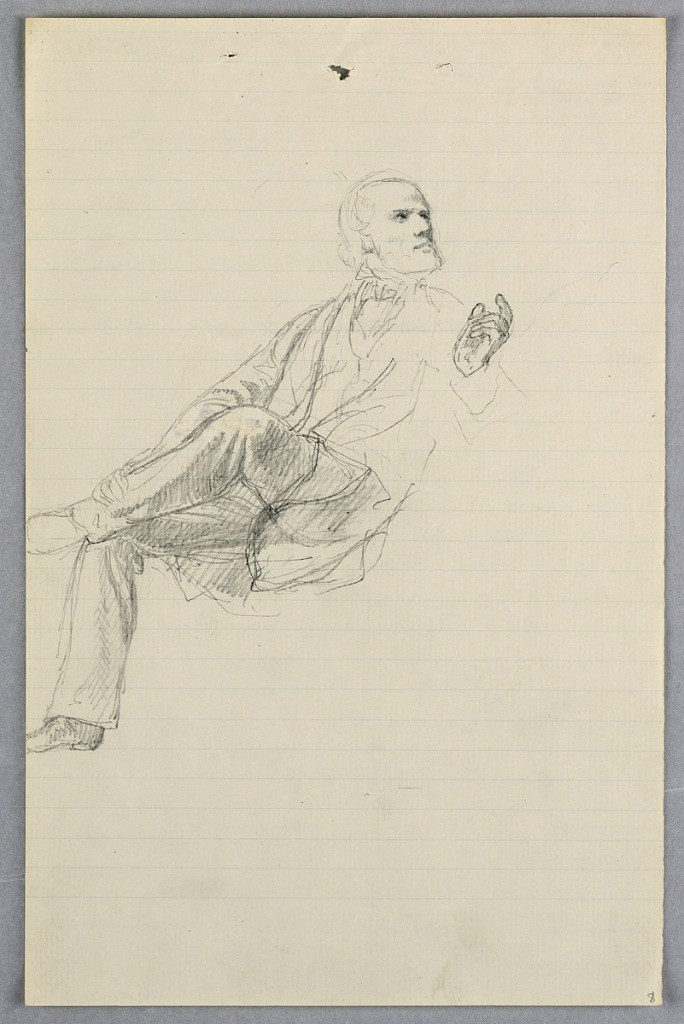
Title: Study for "Scientific Group"
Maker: Daniel Huntington, American, 1816–1906
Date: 1858
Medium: Graphite on lined white laid paper
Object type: Drawing
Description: Man seated facing slightly left, his head turned to the right. His left ankle on the right knee.